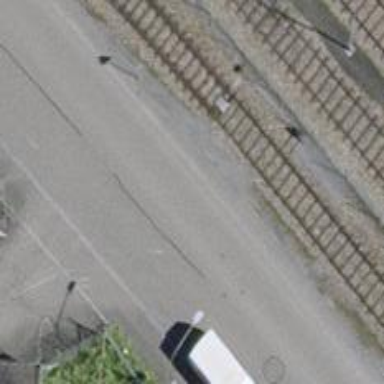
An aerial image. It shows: Railway switch.